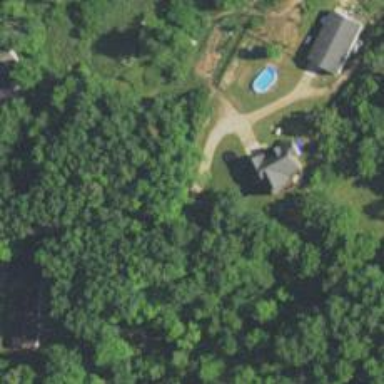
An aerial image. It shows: Driveway.